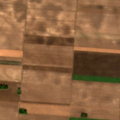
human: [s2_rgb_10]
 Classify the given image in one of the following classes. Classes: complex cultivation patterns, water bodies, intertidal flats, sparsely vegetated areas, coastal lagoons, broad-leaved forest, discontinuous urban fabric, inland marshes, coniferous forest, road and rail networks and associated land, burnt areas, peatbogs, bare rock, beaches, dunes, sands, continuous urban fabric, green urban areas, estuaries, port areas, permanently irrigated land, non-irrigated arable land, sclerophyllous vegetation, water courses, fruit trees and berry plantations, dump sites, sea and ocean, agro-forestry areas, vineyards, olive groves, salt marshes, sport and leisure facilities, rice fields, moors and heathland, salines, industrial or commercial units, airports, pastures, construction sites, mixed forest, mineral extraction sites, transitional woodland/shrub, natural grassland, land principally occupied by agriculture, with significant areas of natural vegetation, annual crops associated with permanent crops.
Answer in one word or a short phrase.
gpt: non-irrigated arable land